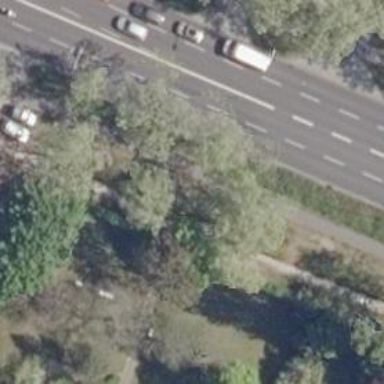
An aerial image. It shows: Avenue lined with trees.